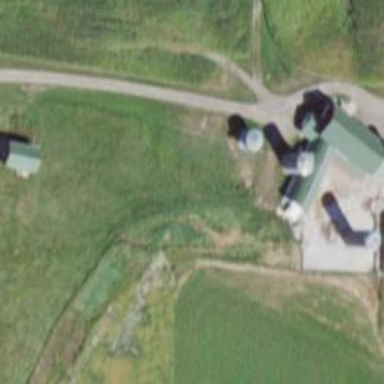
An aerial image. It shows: Silo.